Question: I was playing around try to implement sliding functionality like in Duolingo Activity with horizontal lessons list. The link to screen capture of this functionality <URL>.

With horizontal slider the sliding has no such effects. What will be the proper way to implement such UX sliding widget?
Could I costumize the default ListView with adding the transition effect?
Or could be it possible to do it with CardView?
Do some external lib offer this like <URL>?
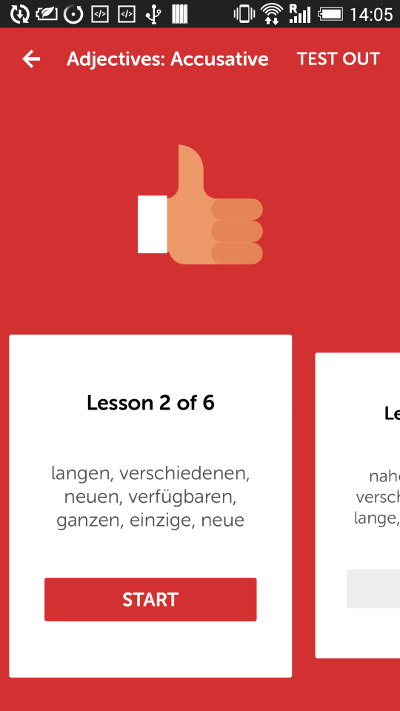
Answer: Use classic ViewPager to show content and then apply to pager this PageTransformer:
'''
if (Build.VERSION.SDK_INT >= Build.VERSION_CODES.HONEYCOMB) {
mPager.setPageTransformer(false, new ViewPager.PageTransformer() {
@Override
public void transformPage(View page, float position) {
final float normalizedposition = Math.abs(Math.abs(position) - 1);
page.setScaleX(normalizedposition / 2 + 0.5f);
page.setScaleY(normalizedposition / 2 + 0.5f);
}
});
}
'''